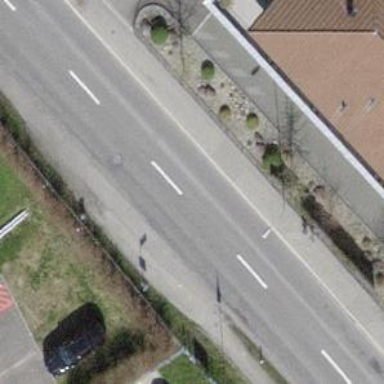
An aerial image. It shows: Bus stop with stop position for public transport.